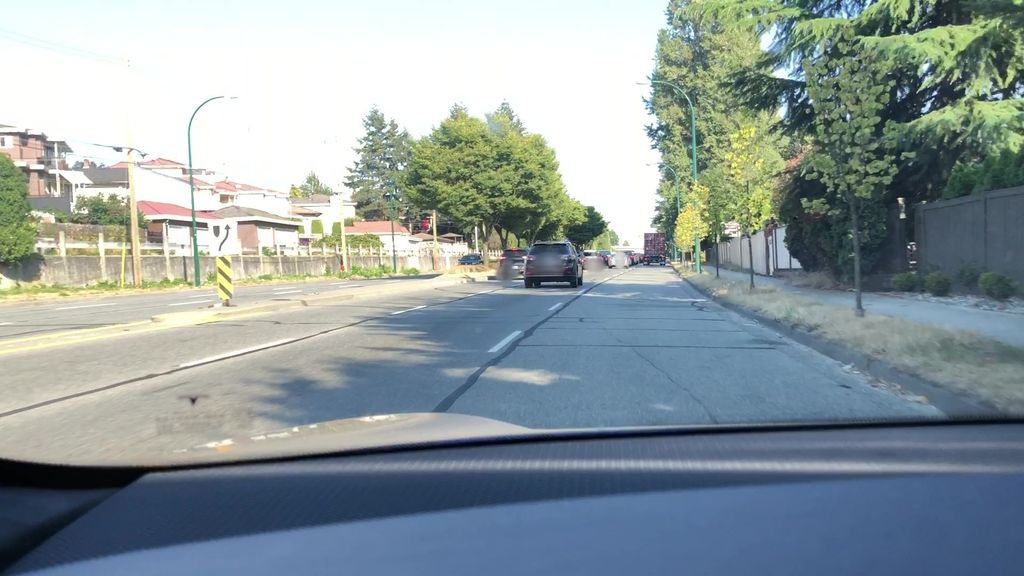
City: vancouver